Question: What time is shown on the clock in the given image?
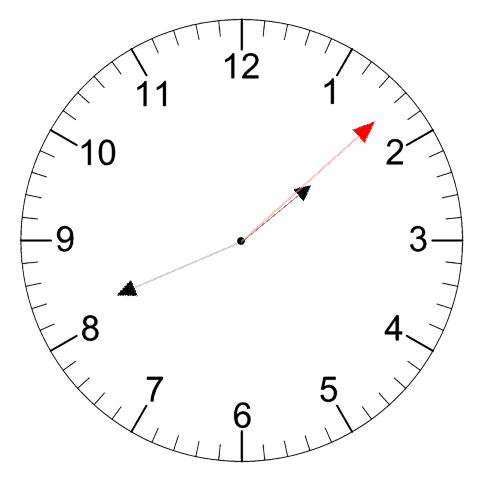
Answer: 01:41:08